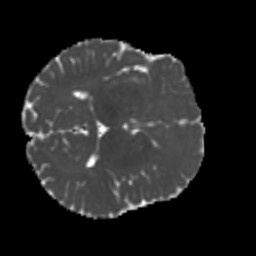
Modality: MD
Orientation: axial
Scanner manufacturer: siemens
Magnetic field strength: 3 T
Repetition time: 4 s
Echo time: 0.0594 s